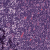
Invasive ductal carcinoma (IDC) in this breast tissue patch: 0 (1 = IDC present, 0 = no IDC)